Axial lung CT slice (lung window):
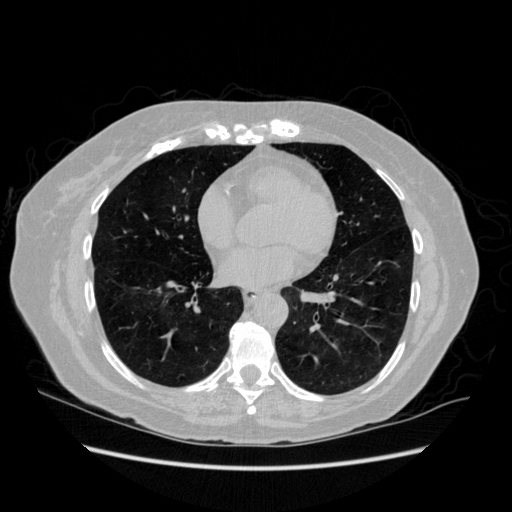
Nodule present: no